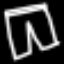
Label: pants